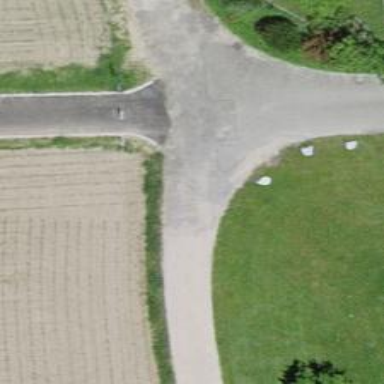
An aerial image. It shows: Pedestrian road with asphalt surface.